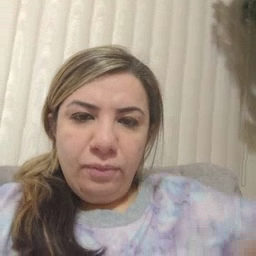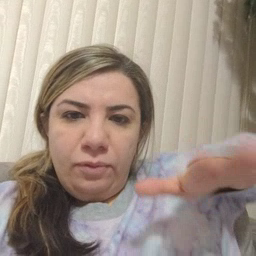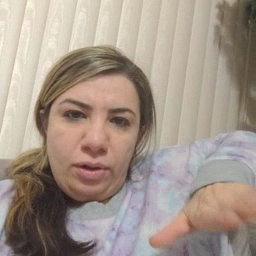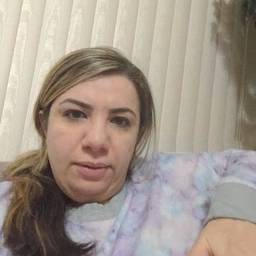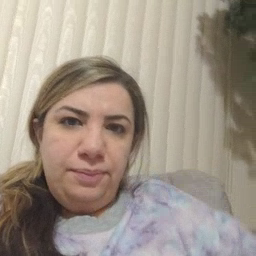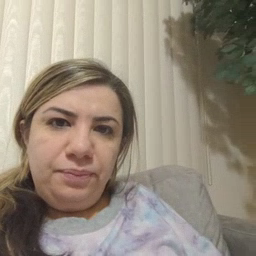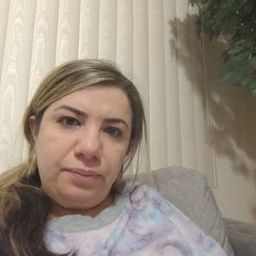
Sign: child